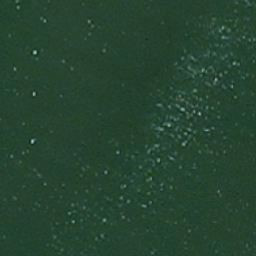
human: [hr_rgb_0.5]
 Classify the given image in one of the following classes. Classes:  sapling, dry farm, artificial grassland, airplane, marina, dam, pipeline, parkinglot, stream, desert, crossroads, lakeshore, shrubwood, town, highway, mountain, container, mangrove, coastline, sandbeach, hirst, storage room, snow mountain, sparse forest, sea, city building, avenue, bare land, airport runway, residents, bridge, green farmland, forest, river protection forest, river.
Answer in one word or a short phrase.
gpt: sea